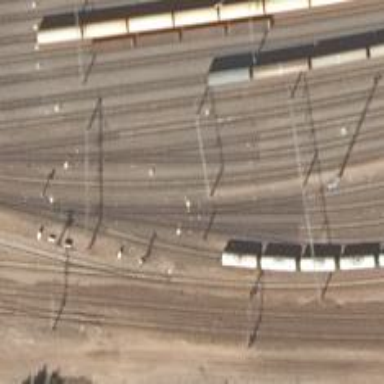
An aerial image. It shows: Railway signal.